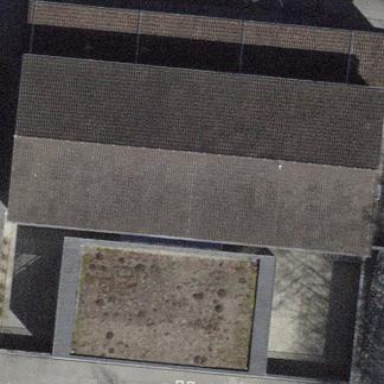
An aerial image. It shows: School building.